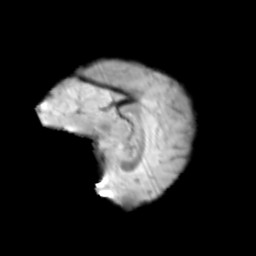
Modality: T2w
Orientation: sagittal
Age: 12
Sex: female
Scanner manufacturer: siemens
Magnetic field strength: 3 T
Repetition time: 3.8 s
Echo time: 0.07 s